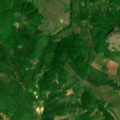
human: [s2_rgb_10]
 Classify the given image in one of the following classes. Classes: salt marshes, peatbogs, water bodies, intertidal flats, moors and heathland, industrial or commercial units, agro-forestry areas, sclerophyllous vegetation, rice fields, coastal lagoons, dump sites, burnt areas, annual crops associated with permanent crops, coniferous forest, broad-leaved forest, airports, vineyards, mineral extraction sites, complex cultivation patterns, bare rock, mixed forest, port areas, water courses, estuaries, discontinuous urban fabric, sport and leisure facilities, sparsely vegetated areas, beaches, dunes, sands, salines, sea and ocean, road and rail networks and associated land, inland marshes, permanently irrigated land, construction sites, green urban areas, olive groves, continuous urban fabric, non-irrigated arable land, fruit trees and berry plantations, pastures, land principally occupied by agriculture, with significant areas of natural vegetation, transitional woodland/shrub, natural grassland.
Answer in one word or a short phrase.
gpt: discontinuous urban fabric, complex cultivation patterns, land principally occupied by agriculture, with significant areas of natural vegetation, broad-leaved forest, transitional woodland/shrub